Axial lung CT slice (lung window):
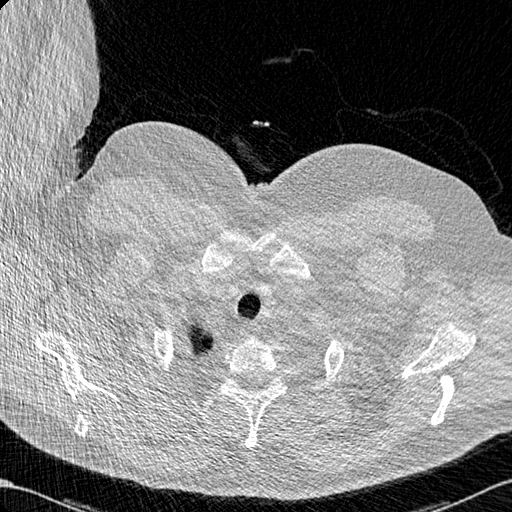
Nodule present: no